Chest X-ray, PA view. Patient: 55 years old, sex F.
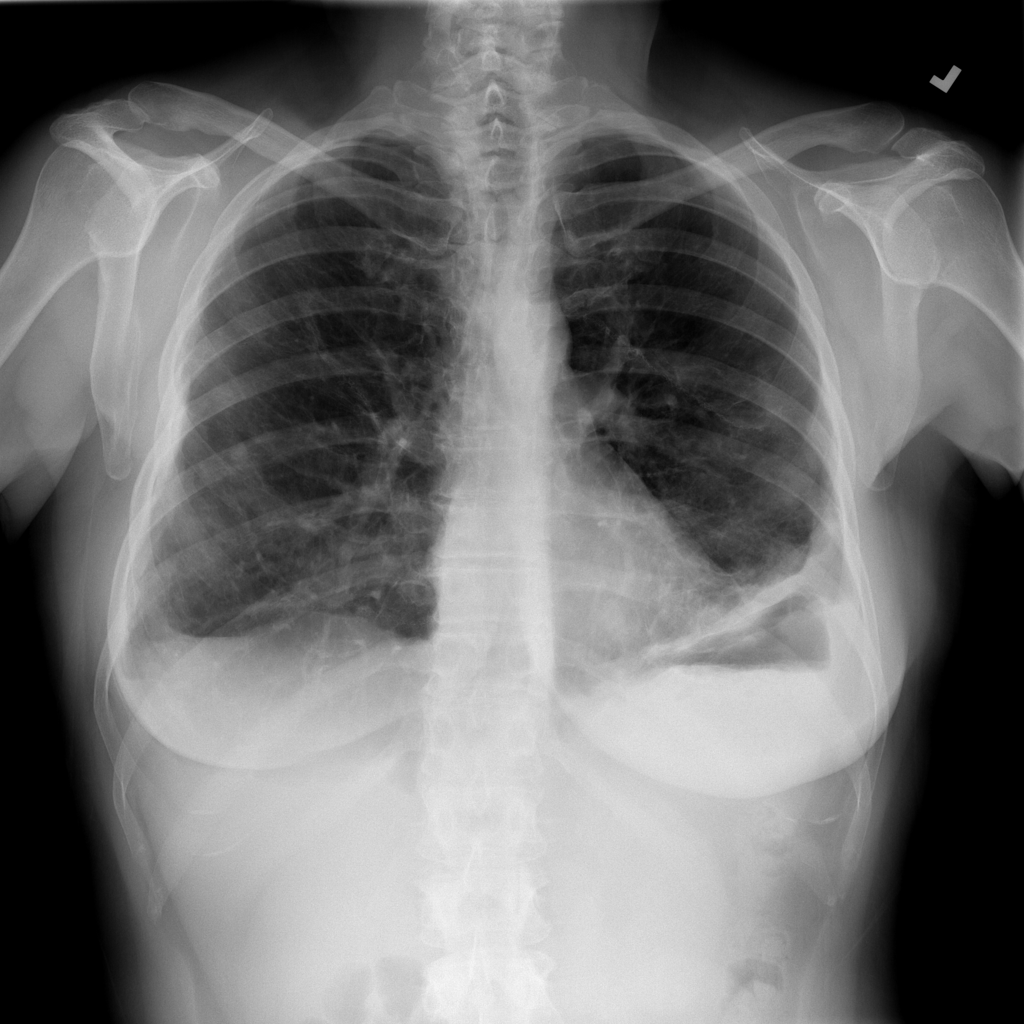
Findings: Pneumothorax